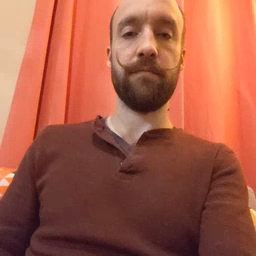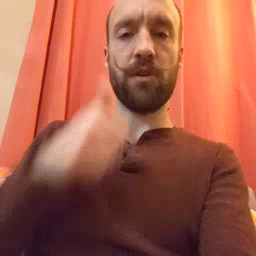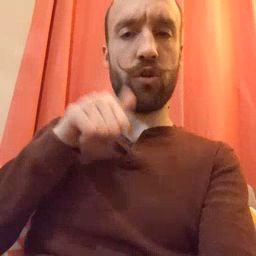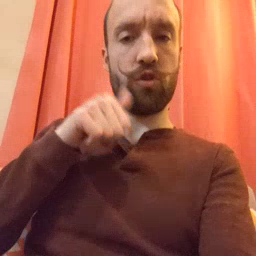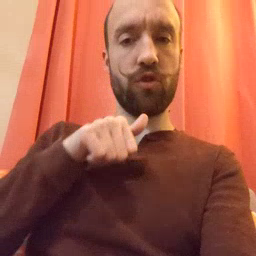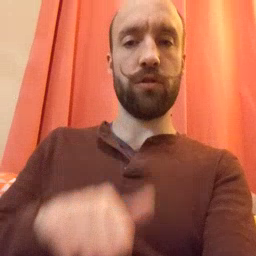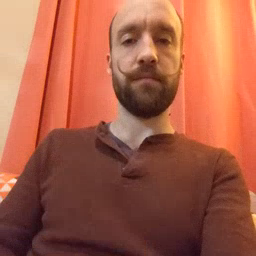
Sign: girl